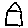
Label: house